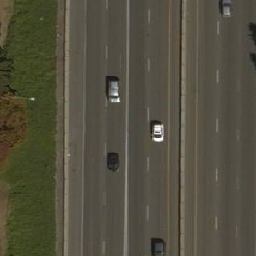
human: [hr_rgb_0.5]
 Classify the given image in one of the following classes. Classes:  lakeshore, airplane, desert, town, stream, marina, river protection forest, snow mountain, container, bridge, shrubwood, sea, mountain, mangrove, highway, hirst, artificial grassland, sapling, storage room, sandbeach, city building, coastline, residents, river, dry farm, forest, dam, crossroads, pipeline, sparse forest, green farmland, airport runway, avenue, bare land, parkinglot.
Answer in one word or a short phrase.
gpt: highway